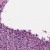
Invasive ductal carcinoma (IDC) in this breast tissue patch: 1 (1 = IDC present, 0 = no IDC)